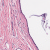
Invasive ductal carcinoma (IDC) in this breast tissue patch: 0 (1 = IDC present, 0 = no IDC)